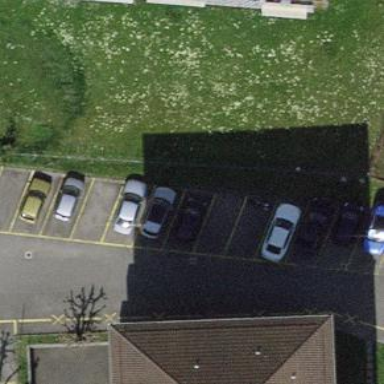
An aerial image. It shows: Street-side parking area.